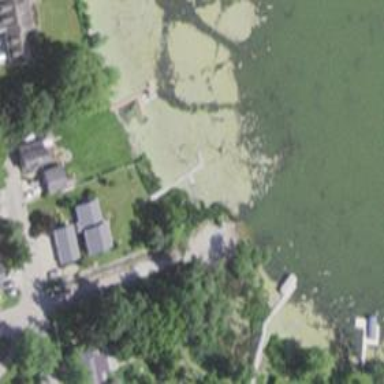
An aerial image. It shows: Slipway on leisure land.